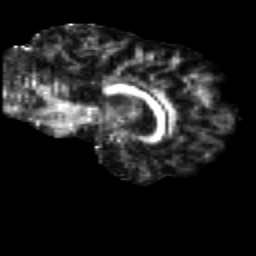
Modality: FA
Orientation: sagittal
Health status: healthy
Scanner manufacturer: siemens
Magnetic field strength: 3 T
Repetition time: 12 s
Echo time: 0.092 s